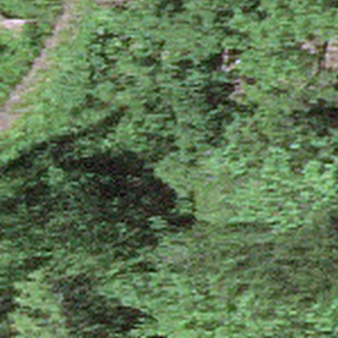
Label: other